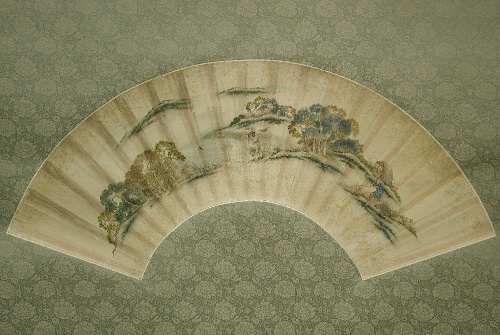
Artist: Katsushika Isai
Artist bio: Japanese, 1821–1880
Object type: Folding fan mounted as hanging scroll
Classification: Paintings
Medium: Folding fan, remounted as a hanging scroll; ink and color on silk
Culture: Japan
Period: Edo period (1615–1868)
Dimensions: 7 3/4 x 27 in. (19.7 x 68.6 cm)
Department: Asian Art
Credit line: Gift of Rosemarie and Leighton Longhi, 2001
Accession year: 2001
Repository: Metropolitan Museum of Art, New York, NY
Tags: Landscapes